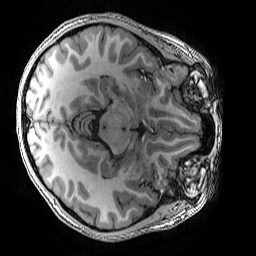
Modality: T1w
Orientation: axial
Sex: female
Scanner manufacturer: ge
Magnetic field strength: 3 T
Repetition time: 0.007664 s
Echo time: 0.00342 s